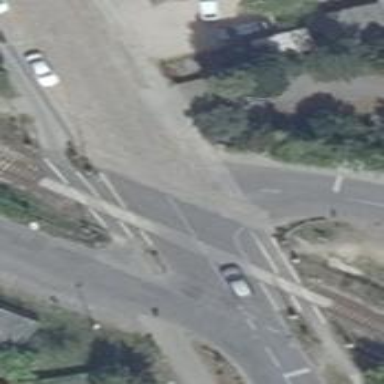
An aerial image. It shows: Level crossing with traffic signals and full barrier.